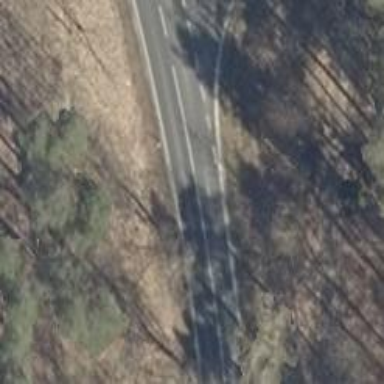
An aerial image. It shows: Secondary road with asphalt surface.